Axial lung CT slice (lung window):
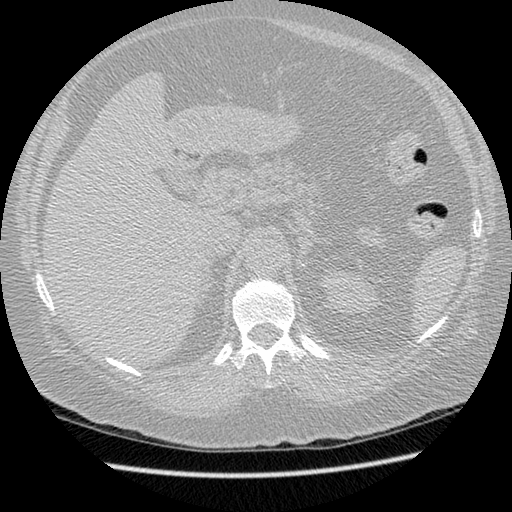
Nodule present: no